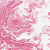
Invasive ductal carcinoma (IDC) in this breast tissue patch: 0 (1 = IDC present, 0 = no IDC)